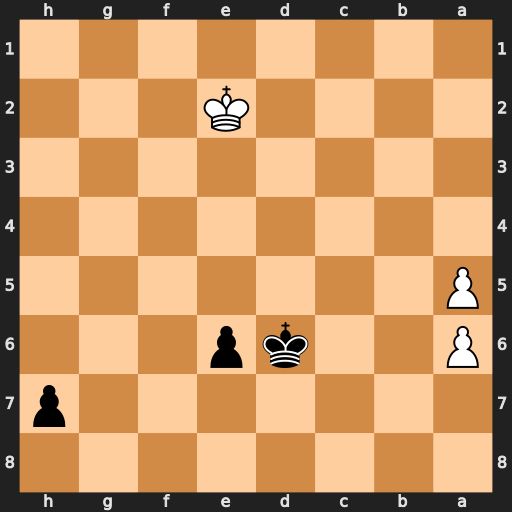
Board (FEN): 8/7p/P2kp3/P7/8/8/4K3/8
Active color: b
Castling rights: -
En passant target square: -
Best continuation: Kc7 Kd3 Kb8